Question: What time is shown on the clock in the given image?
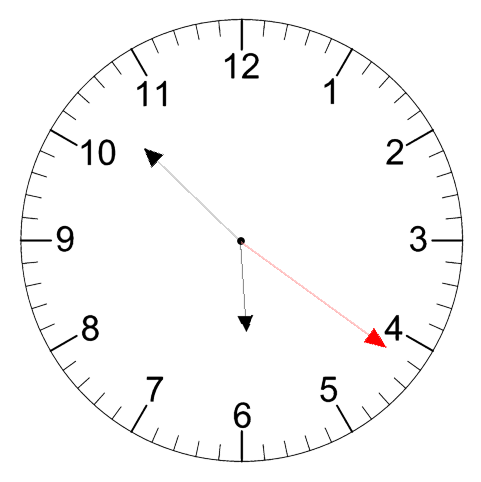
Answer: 05:52:21